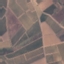
Label: PermanentCrop